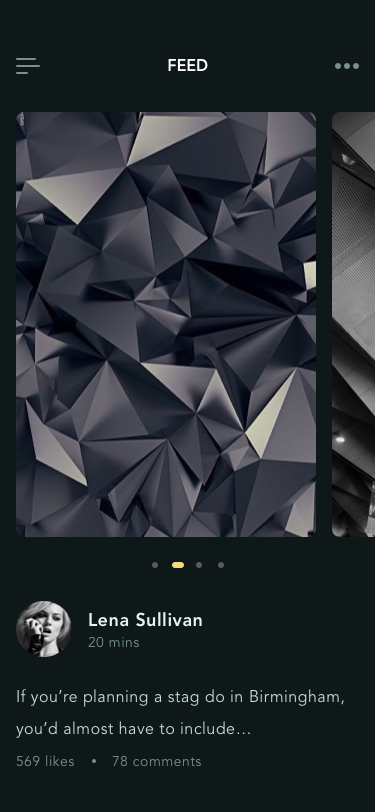
Text in this UI design:
Lena Sullivan
20 mins
If you’re planning a stag do in Birmingham, you’d almost have to include…
569 likes
78 comments